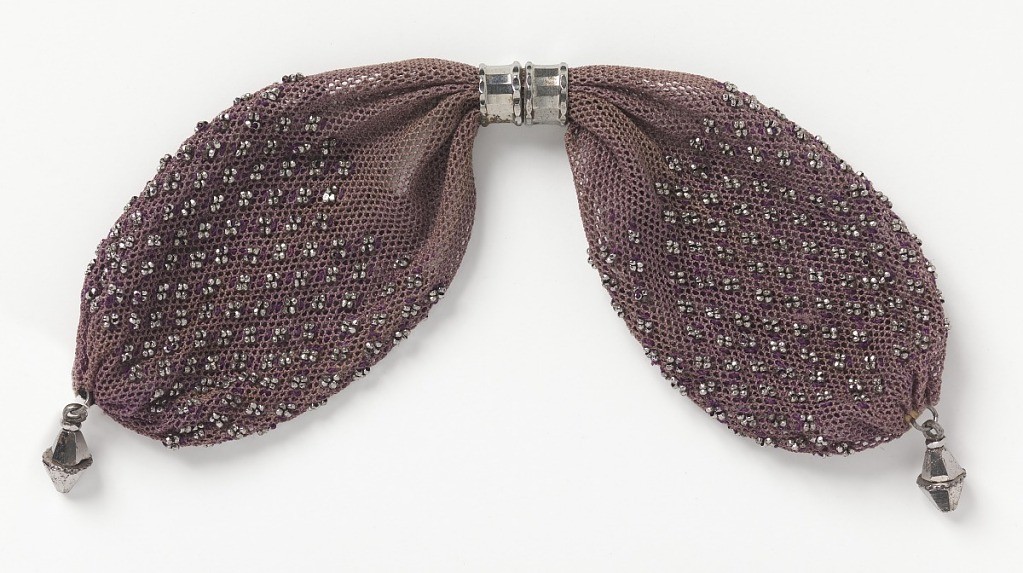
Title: Miser's purse
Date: early 19th century
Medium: silk, metal Technique: crocheted
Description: Crocheted lavender silk ornamented with cut steel beads in pattern of minute squares. Two faceted steel rings control side opening. Steel drop at each end.